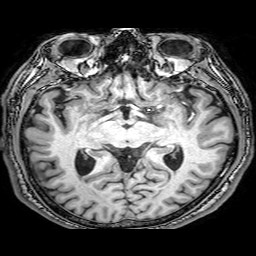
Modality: T1w
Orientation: coronal
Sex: male
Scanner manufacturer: philips
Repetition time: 0.008201 s
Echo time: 0.00379 s